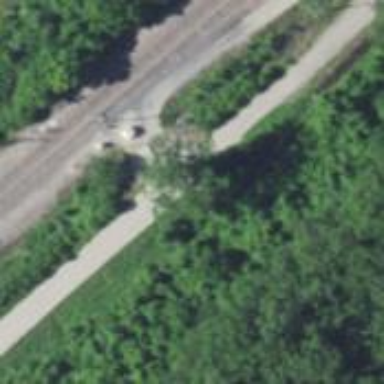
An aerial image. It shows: Railway spur junction.